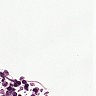
Metastatic tissue present: no